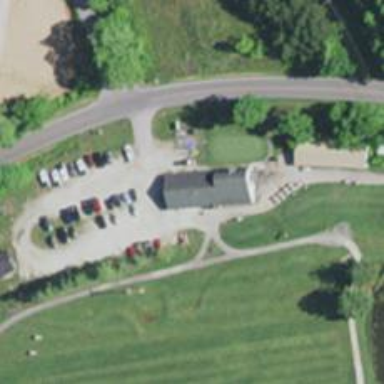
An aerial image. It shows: Golf clubhouse.